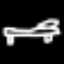
Label: bed